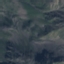
Land use / land cover class: HerbaceousVegetation